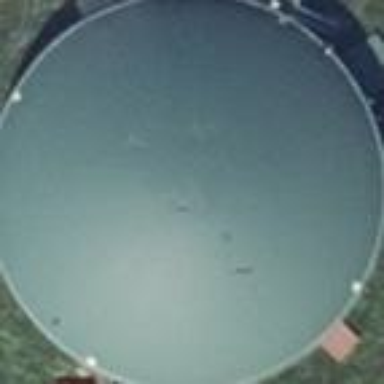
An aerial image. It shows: Digester building.